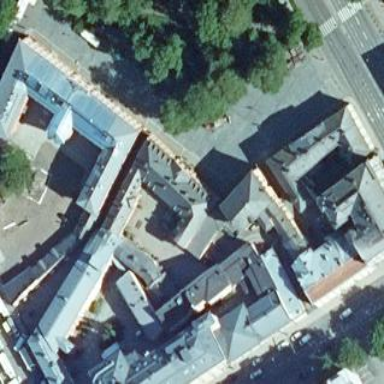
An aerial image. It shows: Historic house with hipped roof shape.